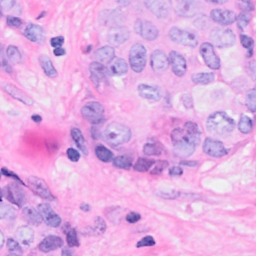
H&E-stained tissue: Breast